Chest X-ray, PA view. Patient: 24 years old, sex M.
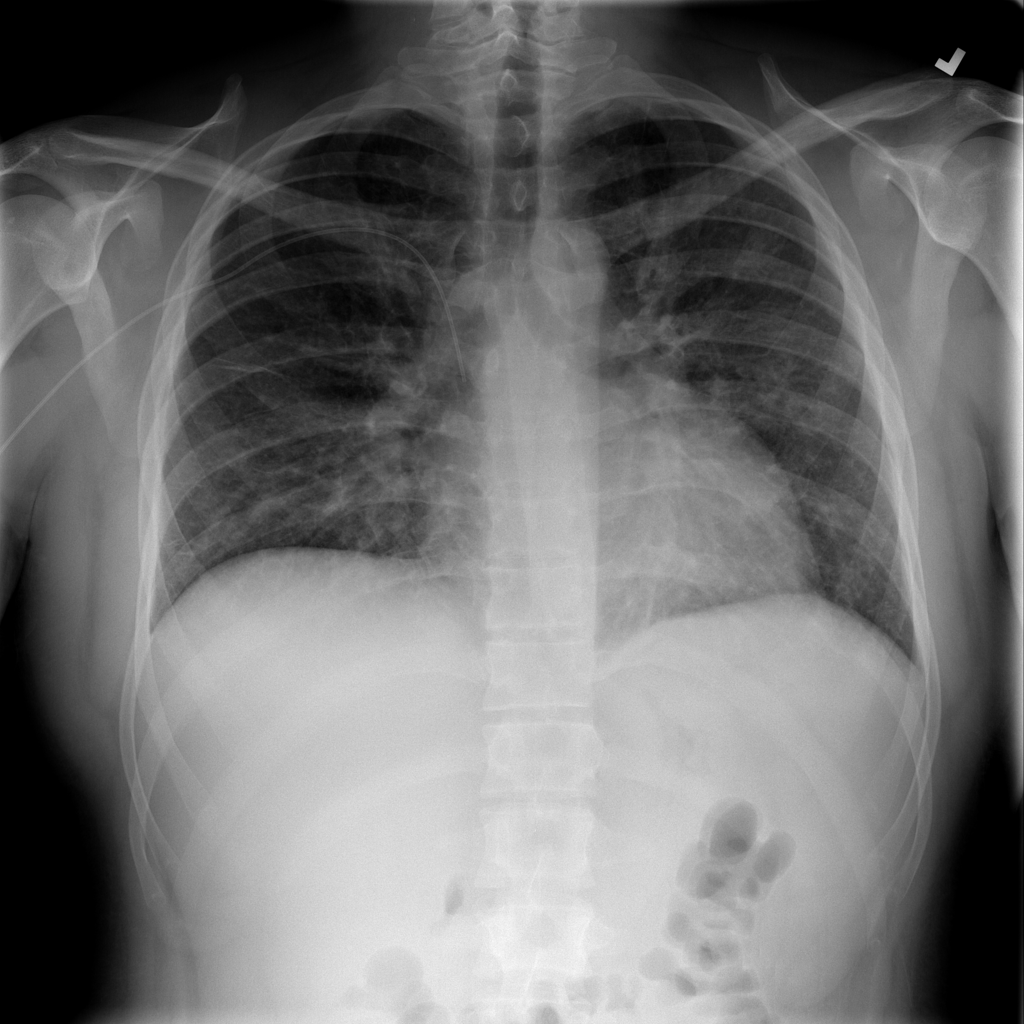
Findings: Infiltration